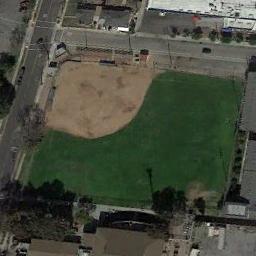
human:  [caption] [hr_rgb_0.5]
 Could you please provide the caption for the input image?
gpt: There is a baseball diamond in the grass along the roads surrounded by the houses and trees .

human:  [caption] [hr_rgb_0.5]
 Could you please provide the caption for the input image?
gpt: A baseball diamond is in the middle of grass next to two roads .

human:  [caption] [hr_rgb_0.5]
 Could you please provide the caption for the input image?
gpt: There is a white house on the edge of the baseball field .

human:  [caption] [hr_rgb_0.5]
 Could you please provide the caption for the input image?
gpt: A baseball diamond next to some houses while some roads around it .

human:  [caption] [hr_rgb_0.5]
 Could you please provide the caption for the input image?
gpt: Three sides of the baseball diamond are roads .